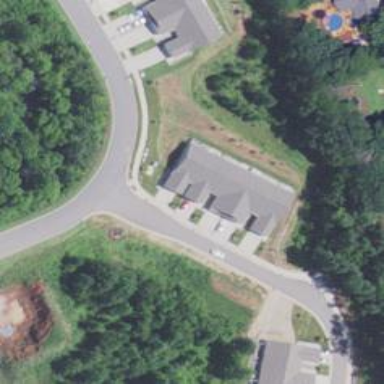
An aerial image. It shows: Driveway leading to service road.